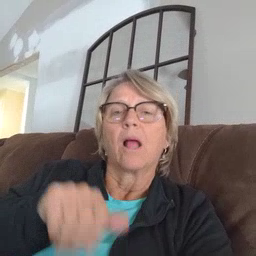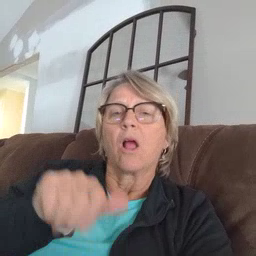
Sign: read